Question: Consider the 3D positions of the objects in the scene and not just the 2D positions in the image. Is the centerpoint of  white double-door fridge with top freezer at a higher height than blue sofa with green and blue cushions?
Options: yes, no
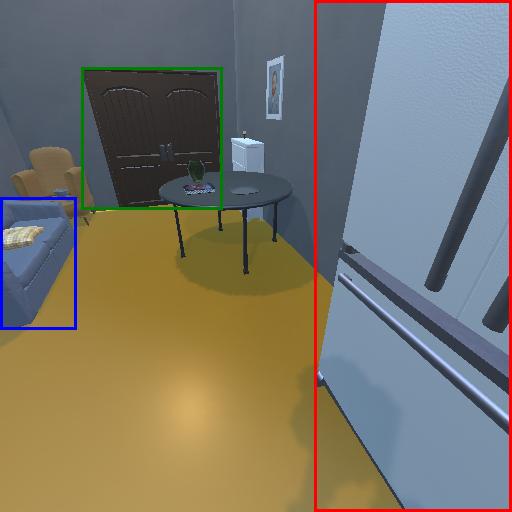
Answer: yes